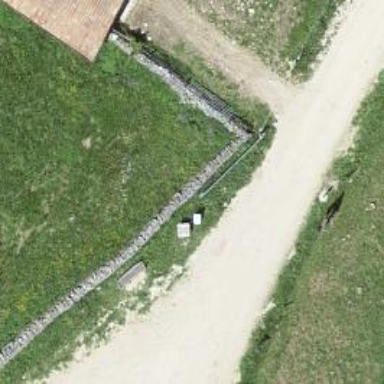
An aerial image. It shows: Wall made of dry stone.